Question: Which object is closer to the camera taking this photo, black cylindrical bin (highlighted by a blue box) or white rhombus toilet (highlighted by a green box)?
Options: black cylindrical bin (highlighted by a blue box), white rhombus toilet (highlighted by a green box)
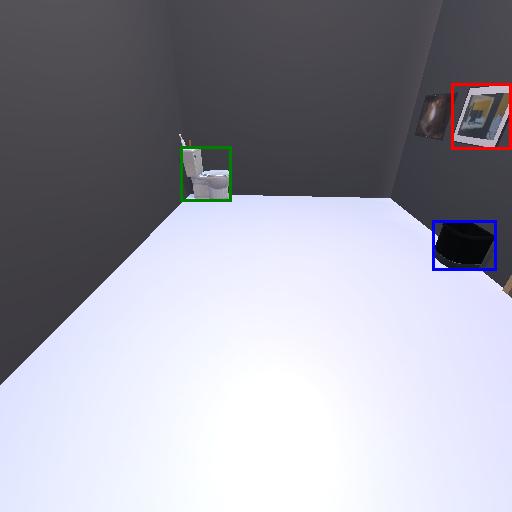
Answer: black cylindrical bin (highlighted by a blue box)